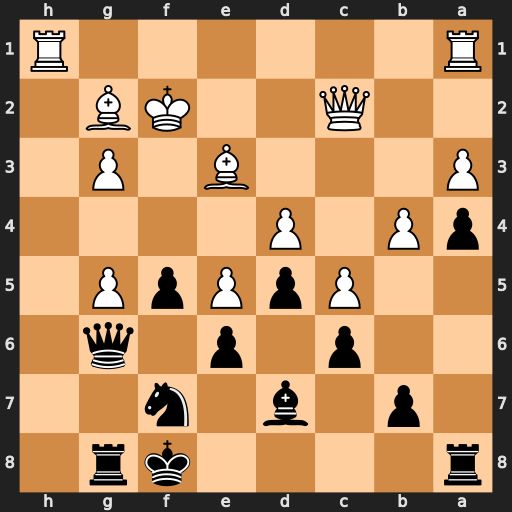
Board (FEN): r4kr1/1p1b1n2/2p1p1q1/2PpPpP1/pP1P4/P3B1P1/2Q2KB1/R6R
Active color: b
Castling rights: -
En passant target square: -
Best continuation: f4 Qxg6 fxe3+ Kxe3 Rxg6